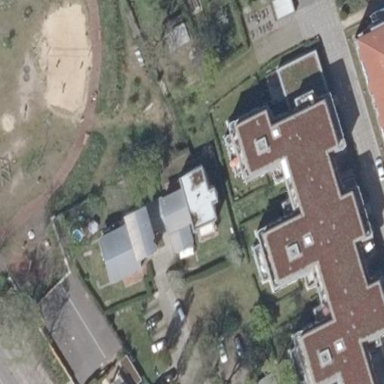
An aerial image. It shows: Residential building with gabled grey metal roof.